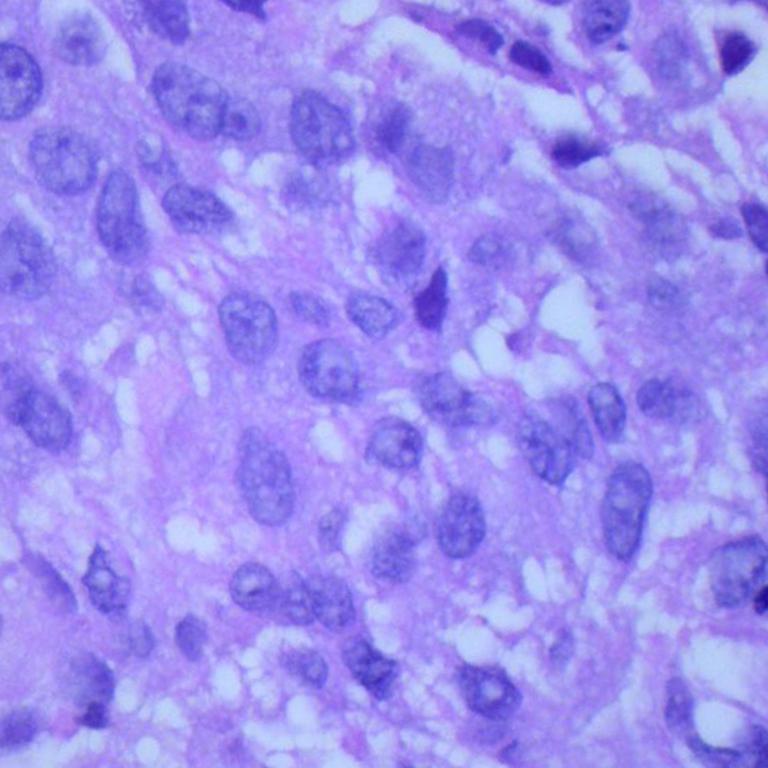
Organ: lung
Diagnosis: squamous carcinomas